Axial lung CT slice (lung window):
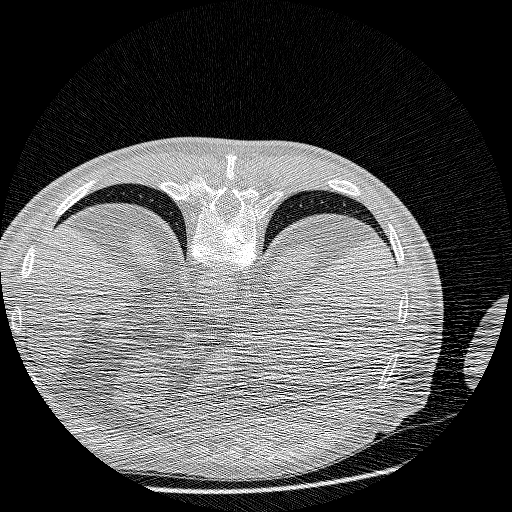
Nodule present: no